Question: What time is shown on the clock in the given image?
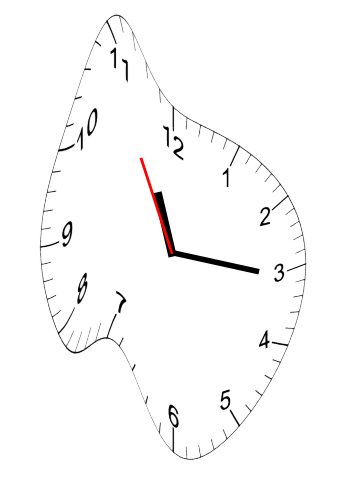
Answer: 11:15:55